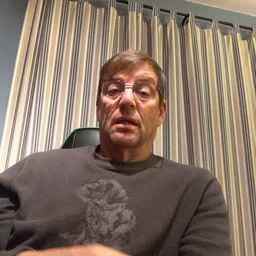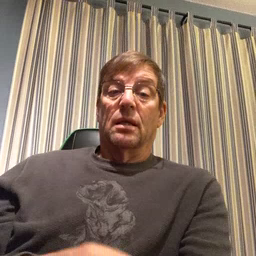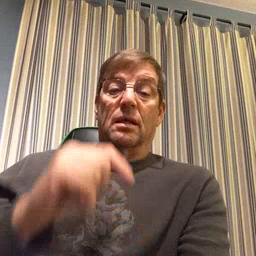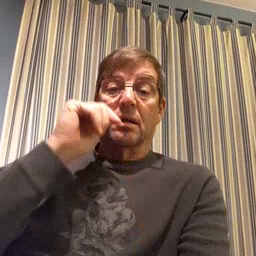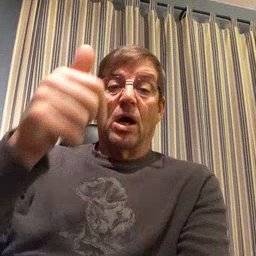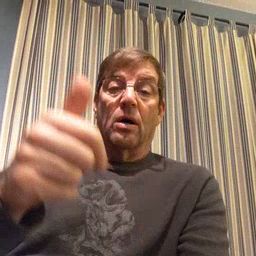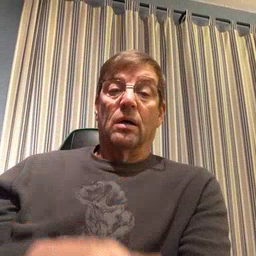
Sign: tomorrow